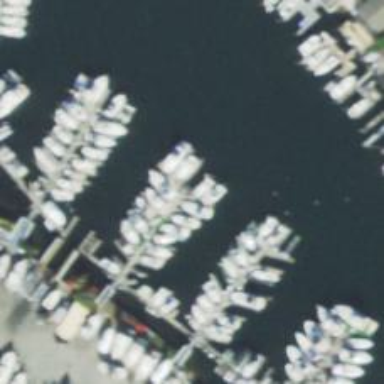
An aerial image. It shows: Man-made pier.